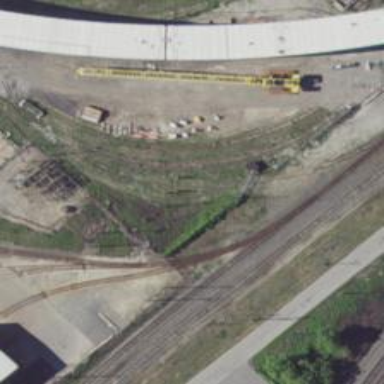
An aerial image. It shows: Disused railway spur line.